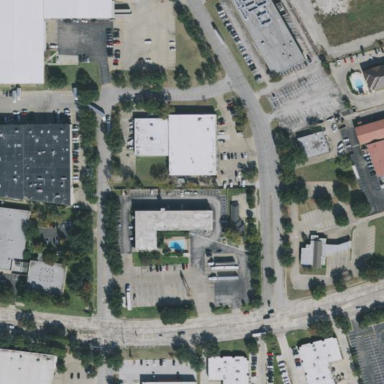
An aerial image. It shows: Commercial area.